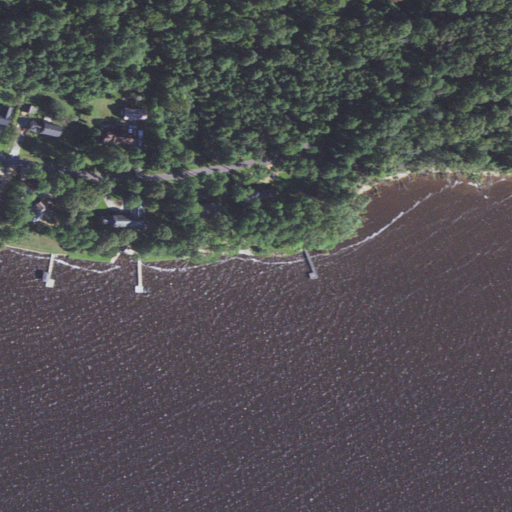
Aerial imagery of cape in North Carolina named Horniblow Point containing open water, evergreen forest, mixed forest, open development, woody wetlands, low intensity development, pasture, herbaceous wetlands, and grassland